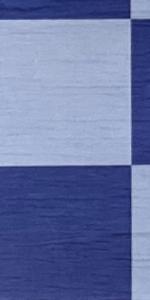
Label: Empty